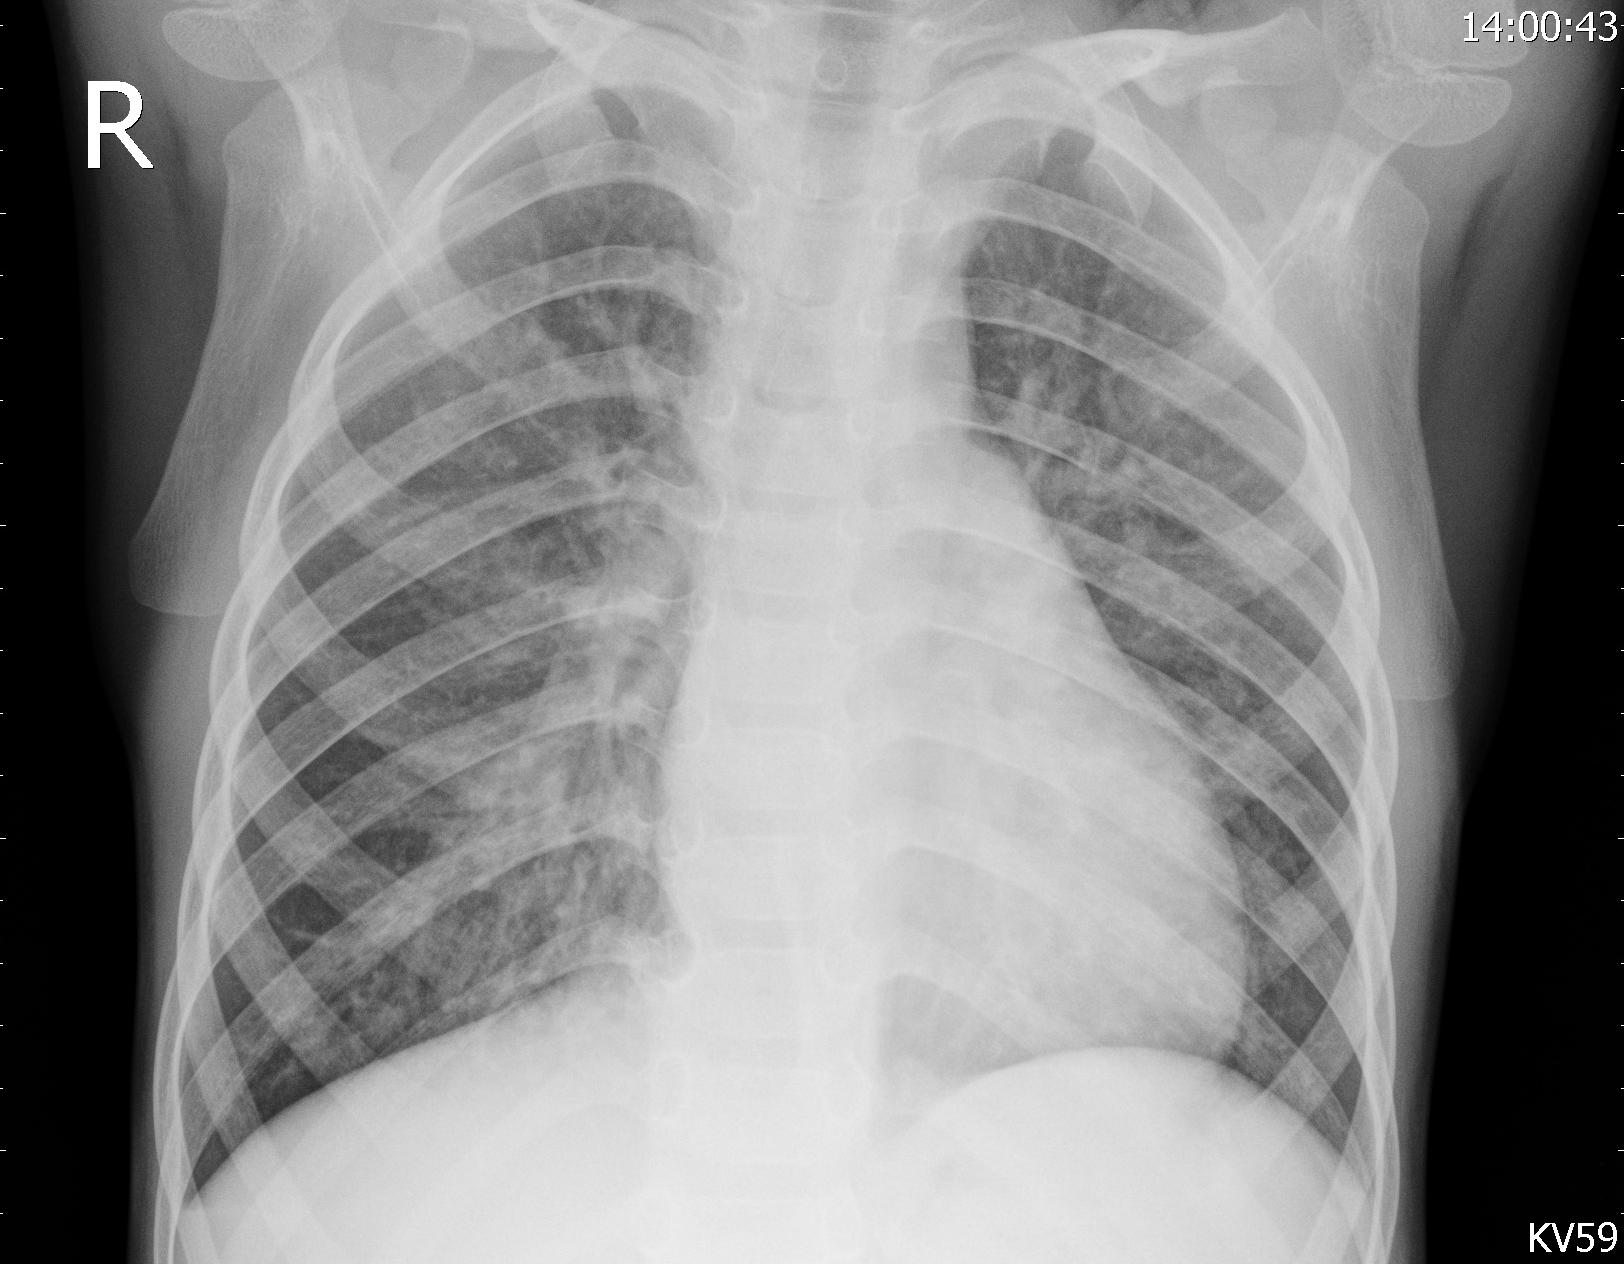
Diagnosis: PNEUMONIA